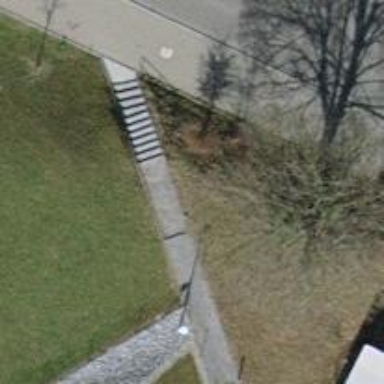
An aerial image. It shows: Road with steps.